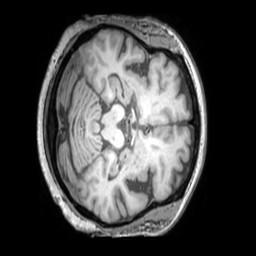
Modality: T1w
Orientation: axial
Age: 59
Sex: female
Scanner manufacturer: philips
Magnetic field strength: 3 T
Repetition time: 0.009859 s
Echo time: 0.004594 s